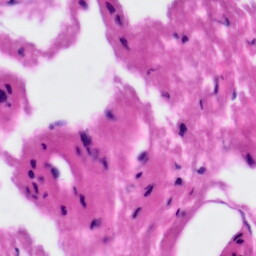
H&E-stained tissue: Tonsil